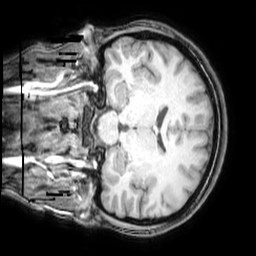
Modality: T1w
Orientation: coronal
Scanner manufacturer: philips
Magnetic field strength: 3 T
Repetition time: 0.008082 s
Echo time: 0.0037 s